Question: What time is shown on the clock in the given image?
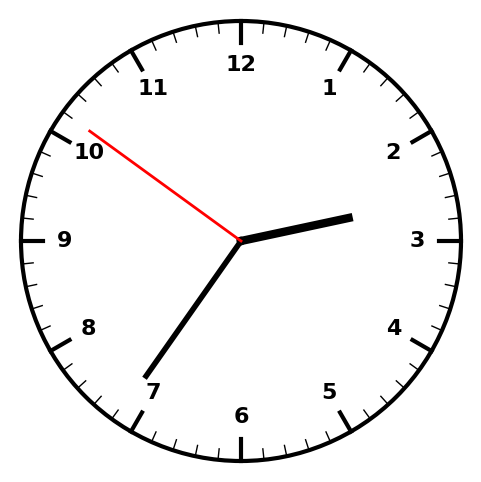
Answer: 02:35:51